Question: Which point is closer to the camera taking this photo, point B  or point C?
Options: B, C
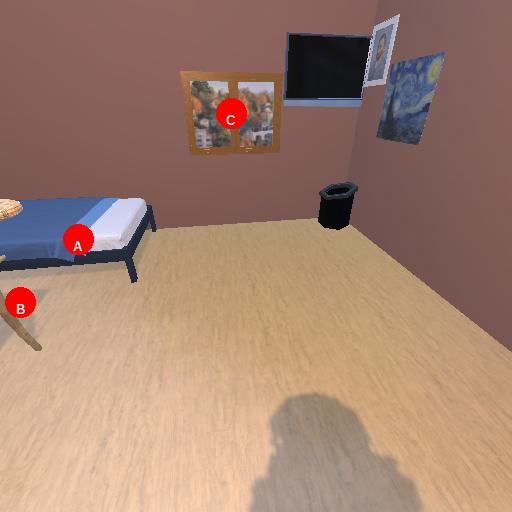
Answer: B